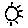
Label: sun